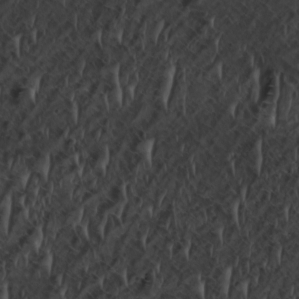
Label: non_frost